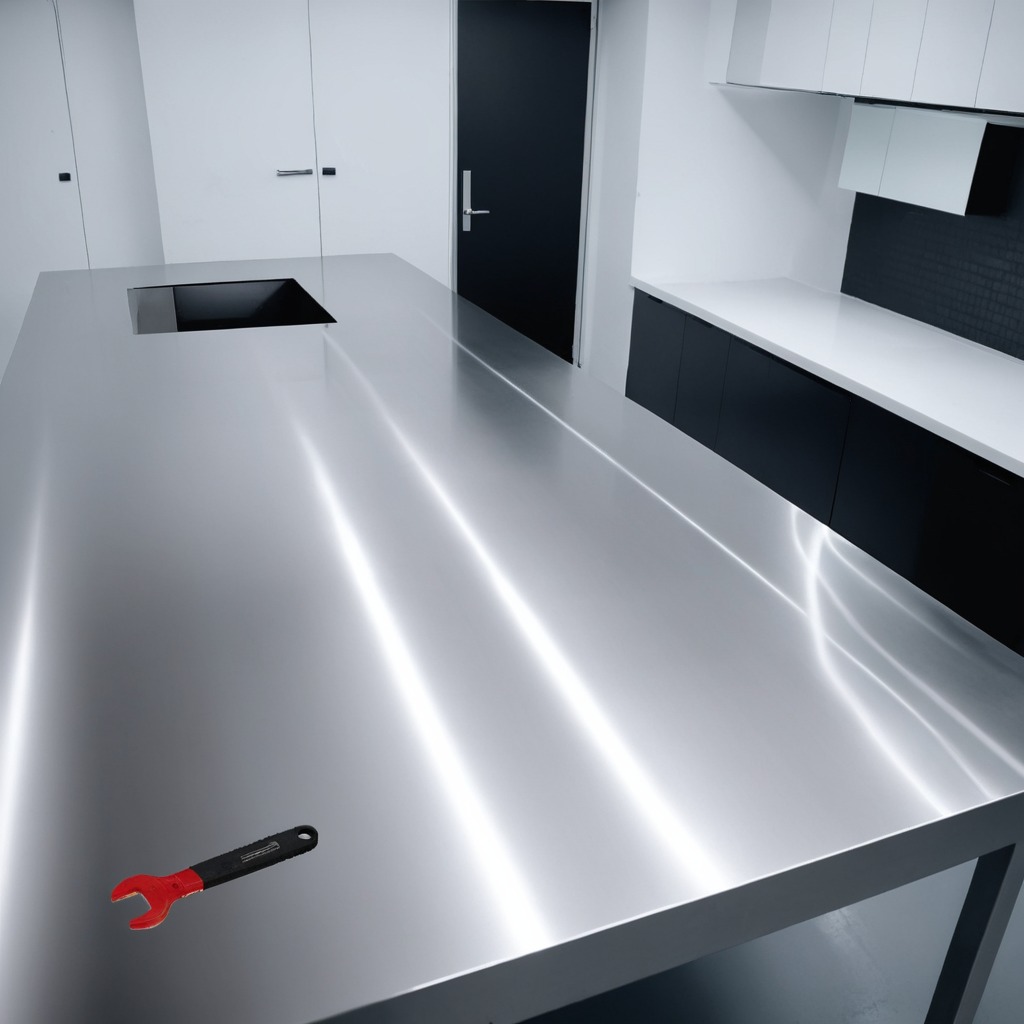
A wrench is lying on the stainless steel table in a high-end prototyping lab.